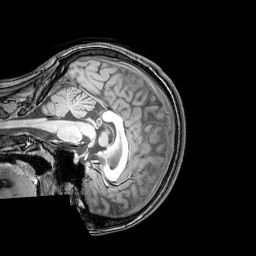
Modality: T1w
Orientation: sagittal
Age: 20
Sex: female
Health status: healthy
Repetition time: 0.081 s
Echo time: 0.037 s